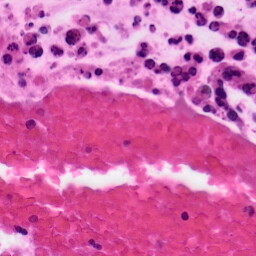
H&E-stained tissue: Colon